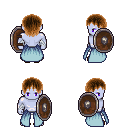
a pixel art fantasy rpg character, male body template, dark elf, purple skin, overskirt, white pants, brown plain hairstyle, white cloth bandages, brown slippers, shield, four views (front, back, left, right), 2x2 character sprite sheet, small pixel art, hard edges, no anti-aliasing